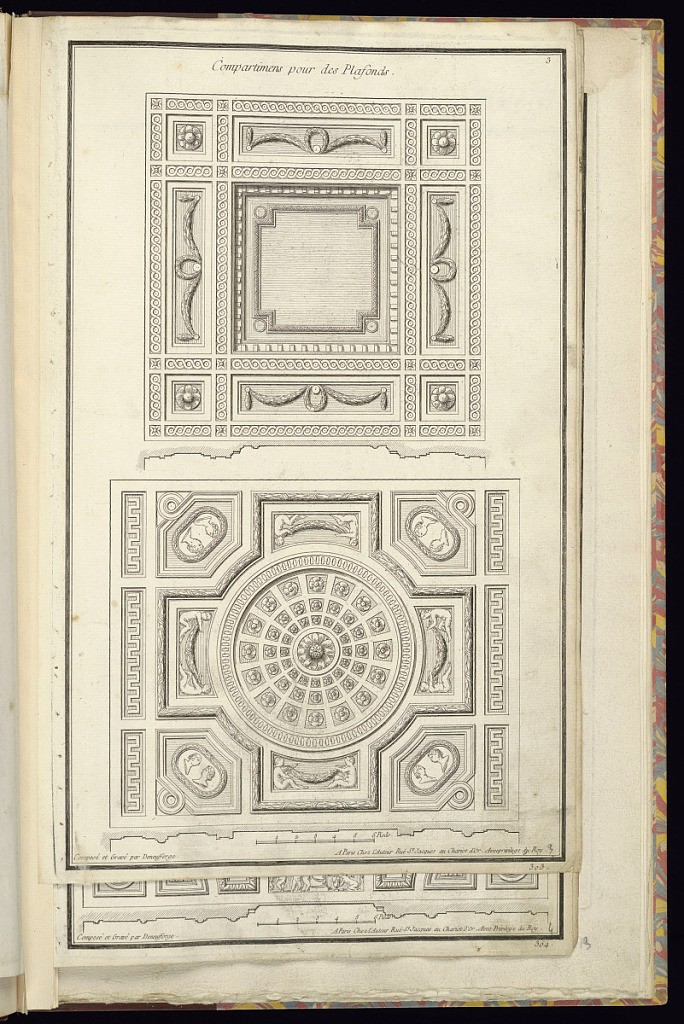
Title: Compartimens pour des Plafonds
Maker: Jean-François de Neufforge, Flemish, 1714 – 1791
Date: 1763
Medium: Etching and engraving on laid paper
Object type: Print
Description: Two designs for ceiling ornament decorated with neoclassical motifs including festoons of laurel leaves, rosettes, intertwined ribbons, laurel leaf and ribbons, meander patterns and geometric moldings, profile portraits, putti, and coffering with rosettes. A plan view of the designs in relief is included below each design, with a scale along the bottom. The plate is titled, numbered, and signed.